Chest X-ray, PA view. Patient: 32 years old, sex F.
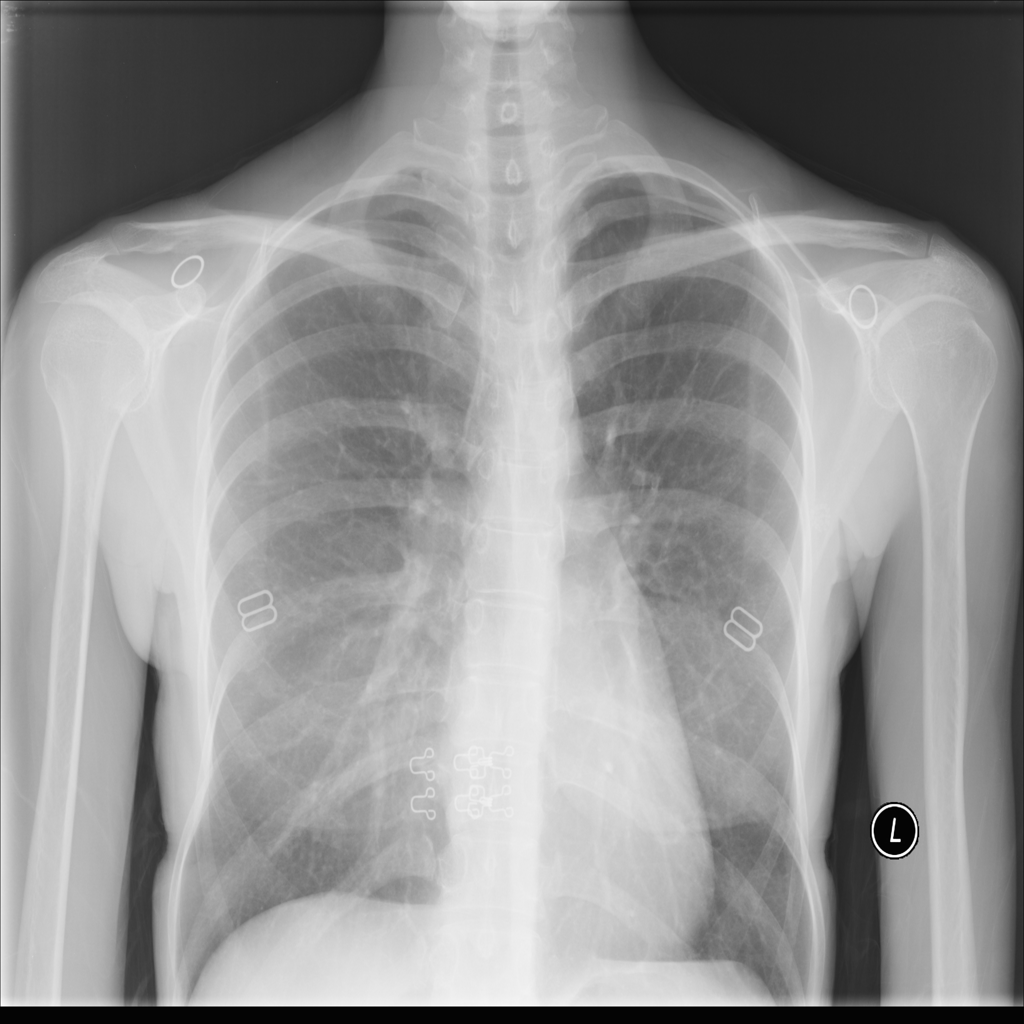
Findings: Infiltration